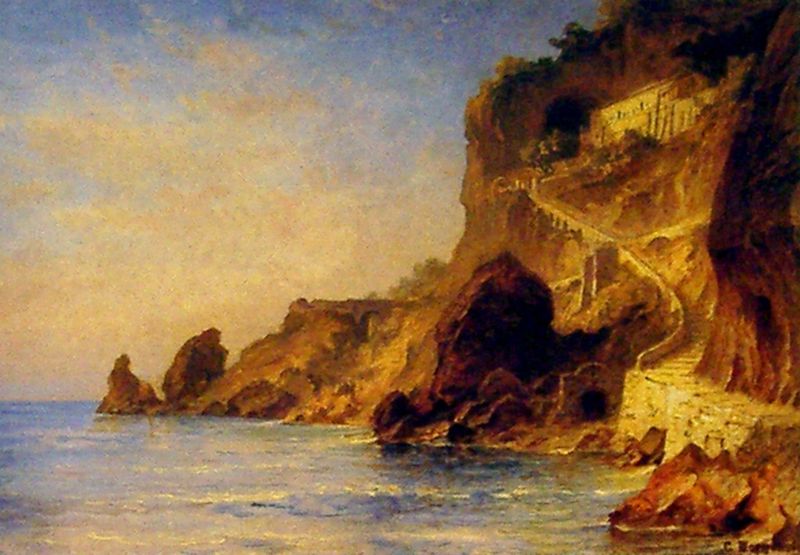
Titel: Kapuzinerkloster bei Amalfi
Künstler: Carl Morgenstern
Standort: Frankfurt (am Main)
Institution: Kunsthandlung J.P. Schneider jr.
Schlagwörter: baum, berg, blau, blätter, dunkel, felsen, gemälde, himmel, meer, schatten, wasser, wolken, bäume, gelb, grün, landschaft, menschen, ocker, see, ufer, abend, braun, fenster, geschwungen, grau, hell, licht, orange, schwarz, strasse, weiss, dach, gebäude, haus, rot, weg, malerei, symbolismus, stein, steine, signatur, öl, horizont, natur, spiegelung, hütte, pfad, sonne, insel, gold, pflanze, pflanzen, höhle, schön, gischt, küste, strand, welle, wellen, bogen, fassade, italien, abhang, bergig, fels, felswand, gebirge, klippen, steilhang, mauer, steil, brandung, treppe, treppen, aufgang, geländer, stimmung, stufen, tor, bucht, klippe, steilküste, bögen, eingang, ruine, antike, palast, gestade, kreuzung, mauerwerk, mauern, antik, rotbraun, böcklin, grotte, landscahft, tempel, felsenküste, bauten, mittelmeer, steigen, bauwerk, steintreppe, steinweg, wassr